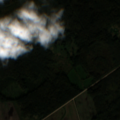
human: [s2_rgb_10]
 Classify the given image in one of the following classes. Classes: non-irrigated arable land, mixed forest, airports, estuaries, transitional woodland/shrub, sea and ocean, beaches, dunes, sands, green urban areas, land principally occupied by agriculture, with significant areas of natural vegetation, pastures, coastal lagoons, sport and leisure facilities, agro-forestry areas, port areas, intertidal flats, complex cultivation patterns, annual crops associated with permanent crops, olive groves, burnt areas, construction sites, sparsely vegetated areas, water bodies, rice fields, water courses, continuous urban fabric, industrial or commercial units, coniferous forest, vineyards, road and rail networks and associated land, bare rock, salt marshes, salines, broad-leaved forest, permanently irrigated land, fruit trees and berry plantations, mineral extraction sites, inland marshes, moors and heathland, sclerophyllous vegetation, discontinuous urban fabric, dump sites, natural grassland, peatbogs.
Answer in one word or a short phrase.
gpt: non-irrigated arable land, broad-leaved forest, mixed forest, transitional woodland/shrub